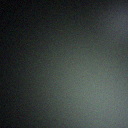
Screen state: off